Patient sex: M
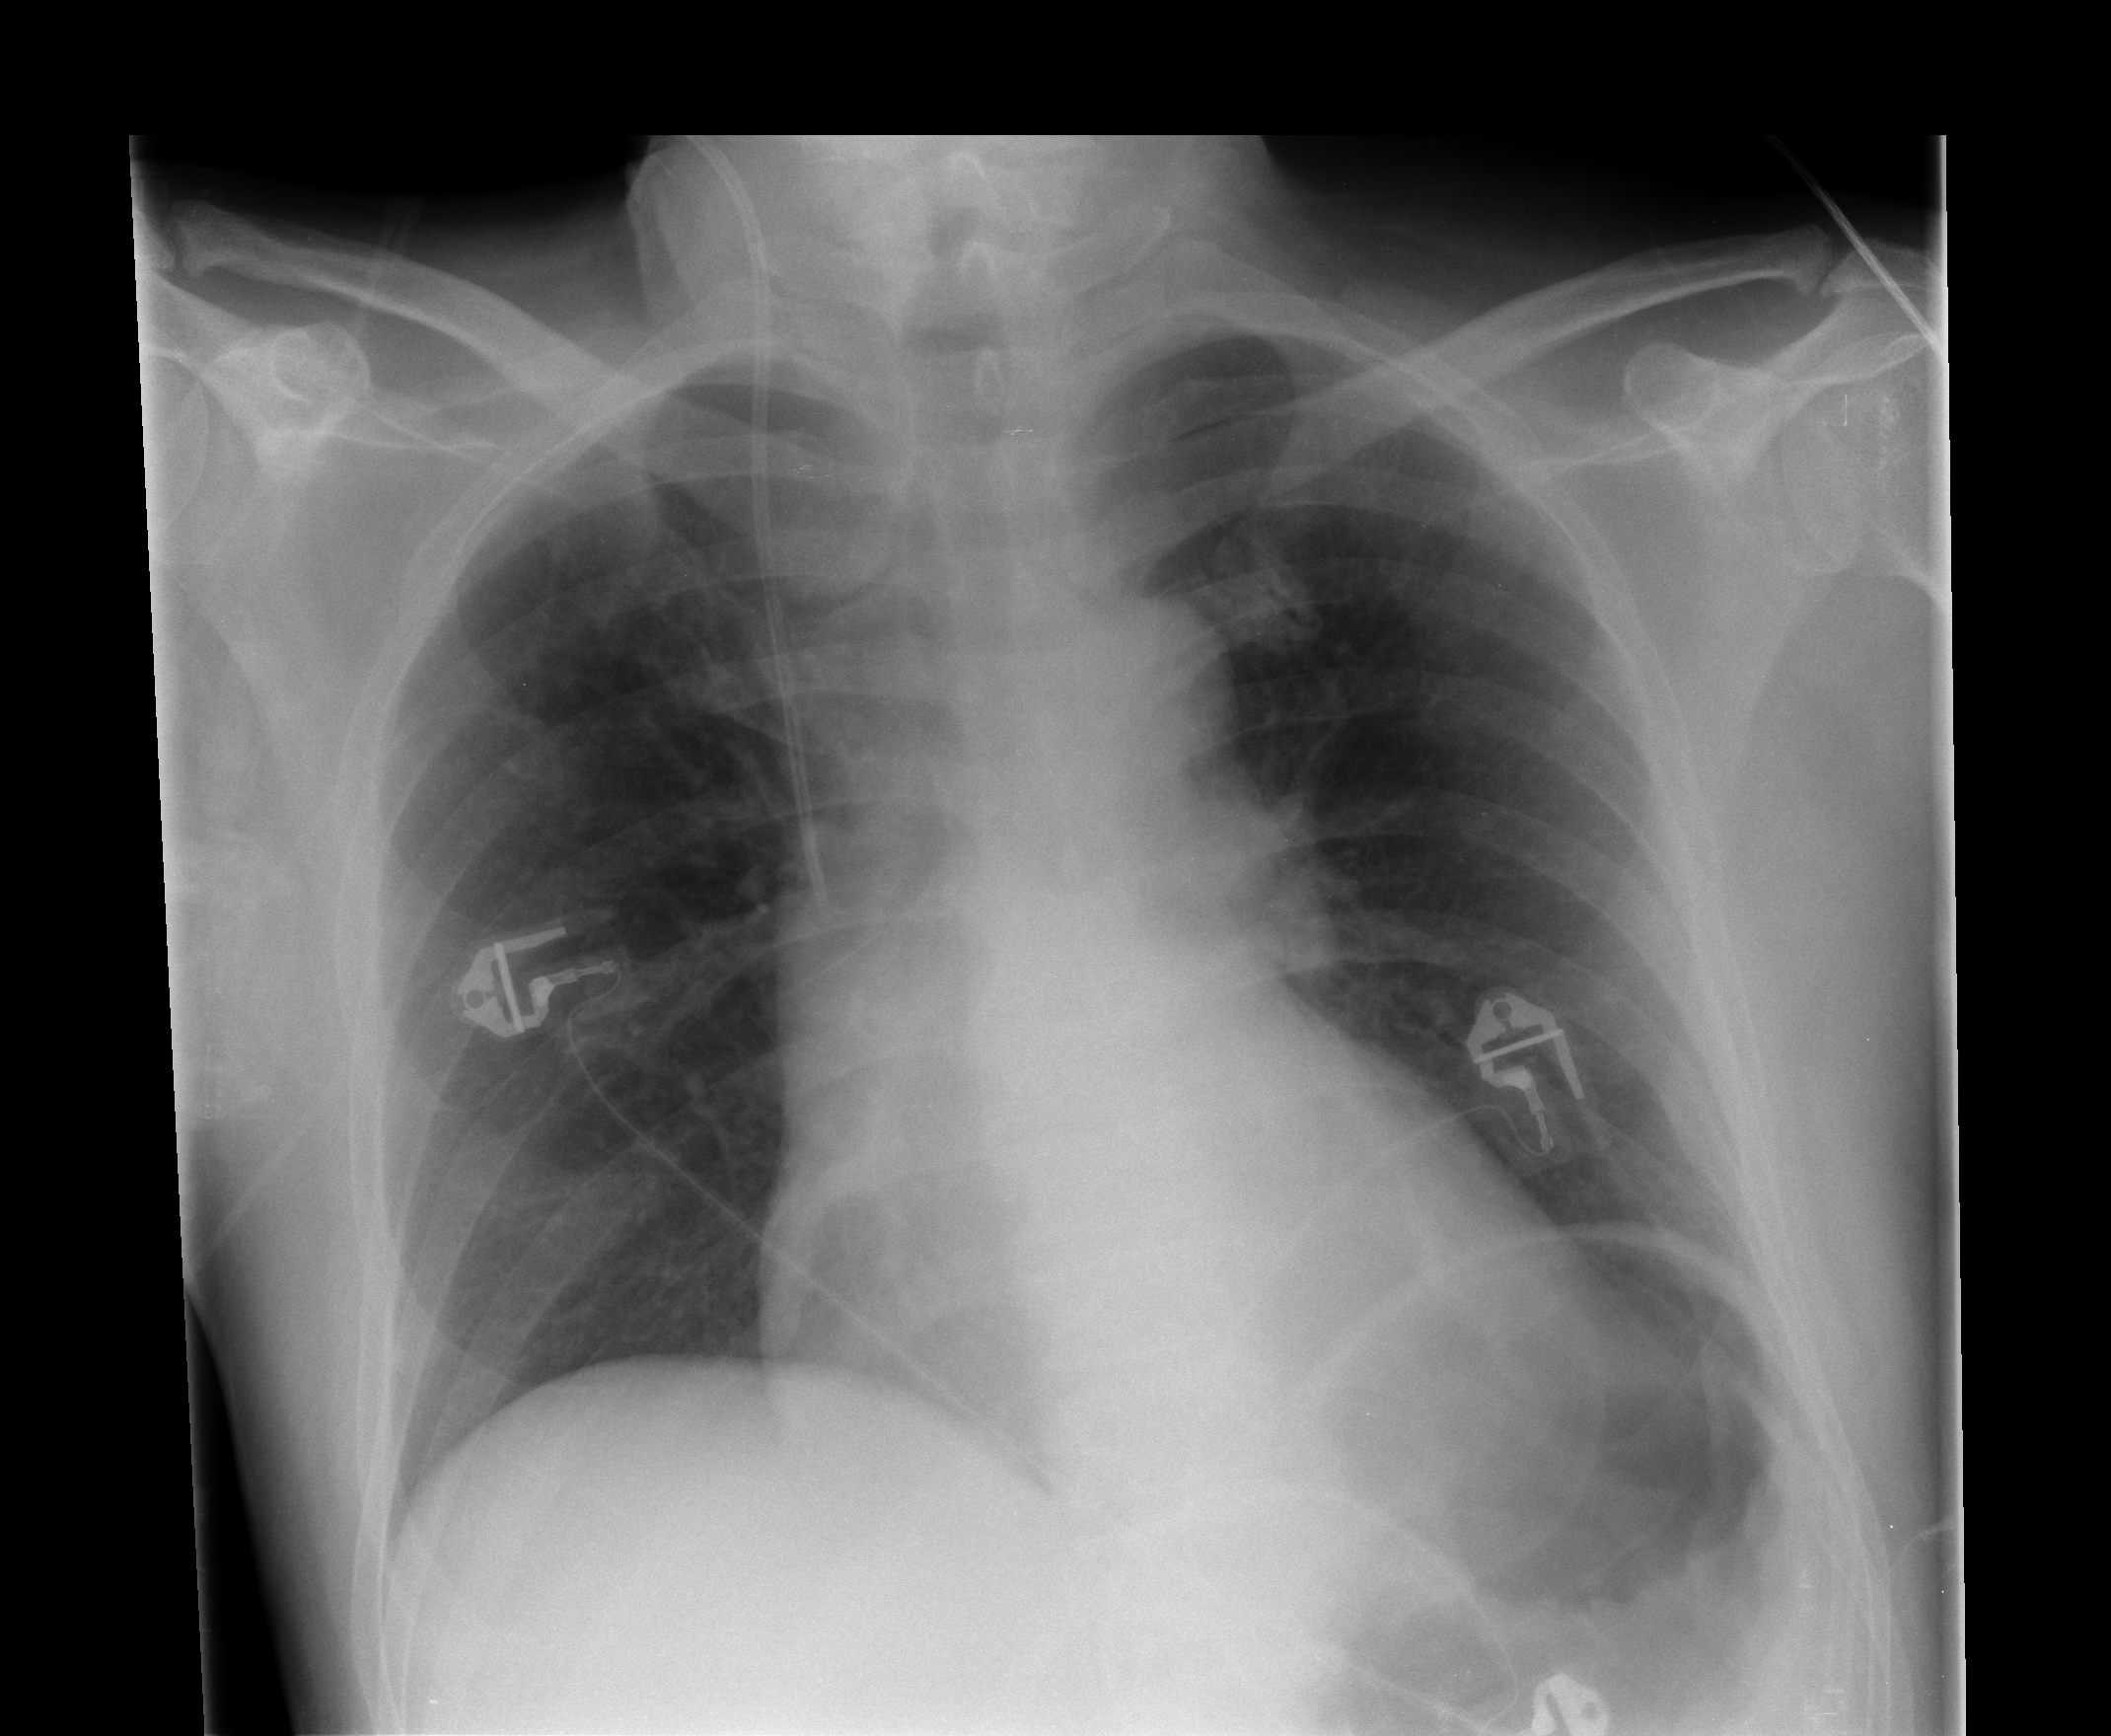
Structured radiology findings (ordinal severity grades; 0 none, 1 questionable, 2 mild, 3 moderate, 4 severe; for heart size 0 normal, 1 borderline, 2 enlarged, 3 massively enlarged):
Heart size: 2
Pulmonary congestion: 1
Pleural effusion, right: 0
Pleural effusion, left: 0
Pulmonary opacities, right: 0
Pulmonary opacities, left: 0
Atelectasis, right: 0
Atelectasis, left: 0